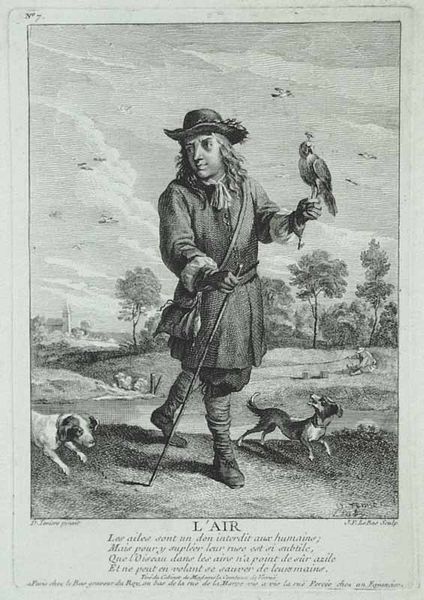
Titel: L'air
Künstler: Jacques-Philippe Lebas
Standort: Karlsruhe
Institution: Staatliche Kunsthalle Karlsruhe
Schlagwörter: baum, falke, feder, flügel, hand, himmel, mann, meer, schatten, vogel, wasser, weiß, wolken, bäume, kirchturm, landschaft, menschen, see, stadt, teich, ufer, frankreich, grau, handschuh, hintergrund, hut, schwarz, skizze, zeichnung, dackel, gras, gürtel, hund, hunde, tier, tiere, tuch, weg, wiese, alt, bart, hemd, jung, federn, mensch, taube, bildnis, portrait, porträt, bach, erde, feld, häuser, hügel, natur, vögel, weide, wind, gehen, kirche, land, figur, gewand, haare, mantel, locken, wald, esel, stock, turm, hündchen, holzschnitt, schrift, papier, gehstock, stab, fischer, laufen, dorf, grafik, graphik, spazieren, französisch, fluß, romantik, luft, riemen, halstuch, bauer, schwein, rechteck, spaziergang, wandern, flug, druck, lithographie, schwarzweiss, stich, seite, weimar, text, spazierstock, stiefel, pfau, tasche, allegorie, personifikation, jagd, französich, karte, junger mann, fasan, jäger, wanderer, mittelalter, gedicht, greifvogel, spaziergänger, meute, wanderstab, papagei, goethe, kupferstich, hirte, bellen, steifel, kirce, spielkarte, air, stick, sitch, baume, lustwandeln, falkner, zecihnung, element, kalenderblatt, raubvogel, stiegel, wandersmann, sonntagsspaziergang, handshcuhe, handschu, paper, vohel, poem, ritterlich, hude, l'air, jadghund, lederkluft, lair, bäu,me, die luft, brottasche, atr, das leben ist ein tanz, gehstockvögel, greiffogel, wanderscok, fakken, grüner mann, falkejäger, landeschaft